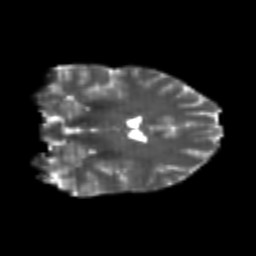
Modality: T2w
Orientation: coronal
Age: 25
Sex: female
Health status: healthy
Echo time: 0.074 s